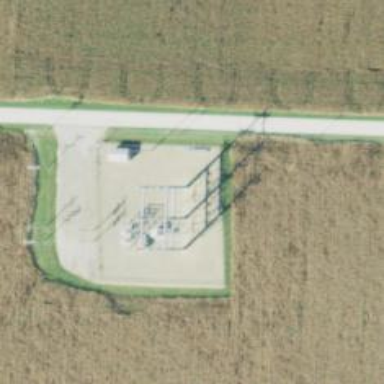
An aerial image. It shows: Power tower.